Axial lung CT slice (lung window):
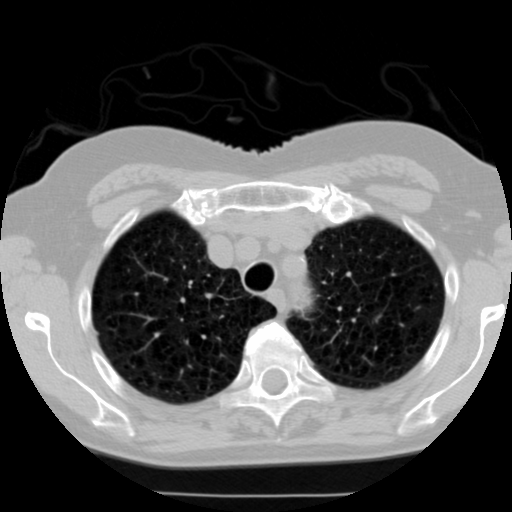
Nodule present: no